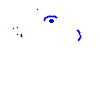
Particle: proton